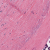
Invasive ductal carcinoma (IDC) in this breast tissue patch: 0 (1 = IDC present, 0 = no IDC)